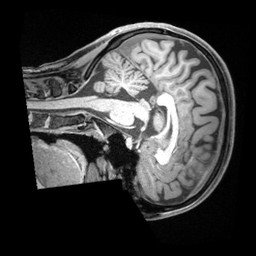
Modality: T1w
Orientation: sagittal
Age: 27
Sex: female
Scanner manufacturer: siemens
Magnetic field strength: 3 T
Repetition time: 1.68 s
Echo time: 0.00188 s